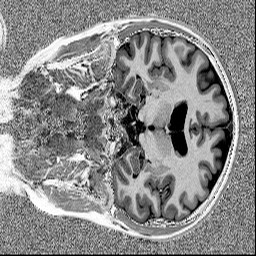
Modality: MP2RAGE
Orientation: coronal
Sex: female